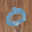
Label: 0